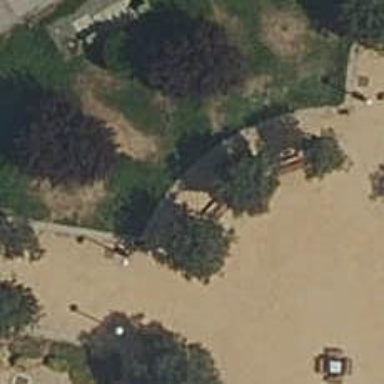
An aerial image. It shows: Bench.